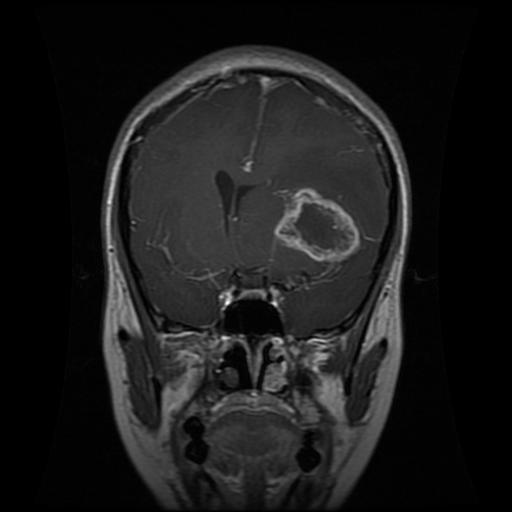
Label: glioma